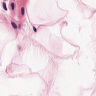
Metastatic tissue present: no